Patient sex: M
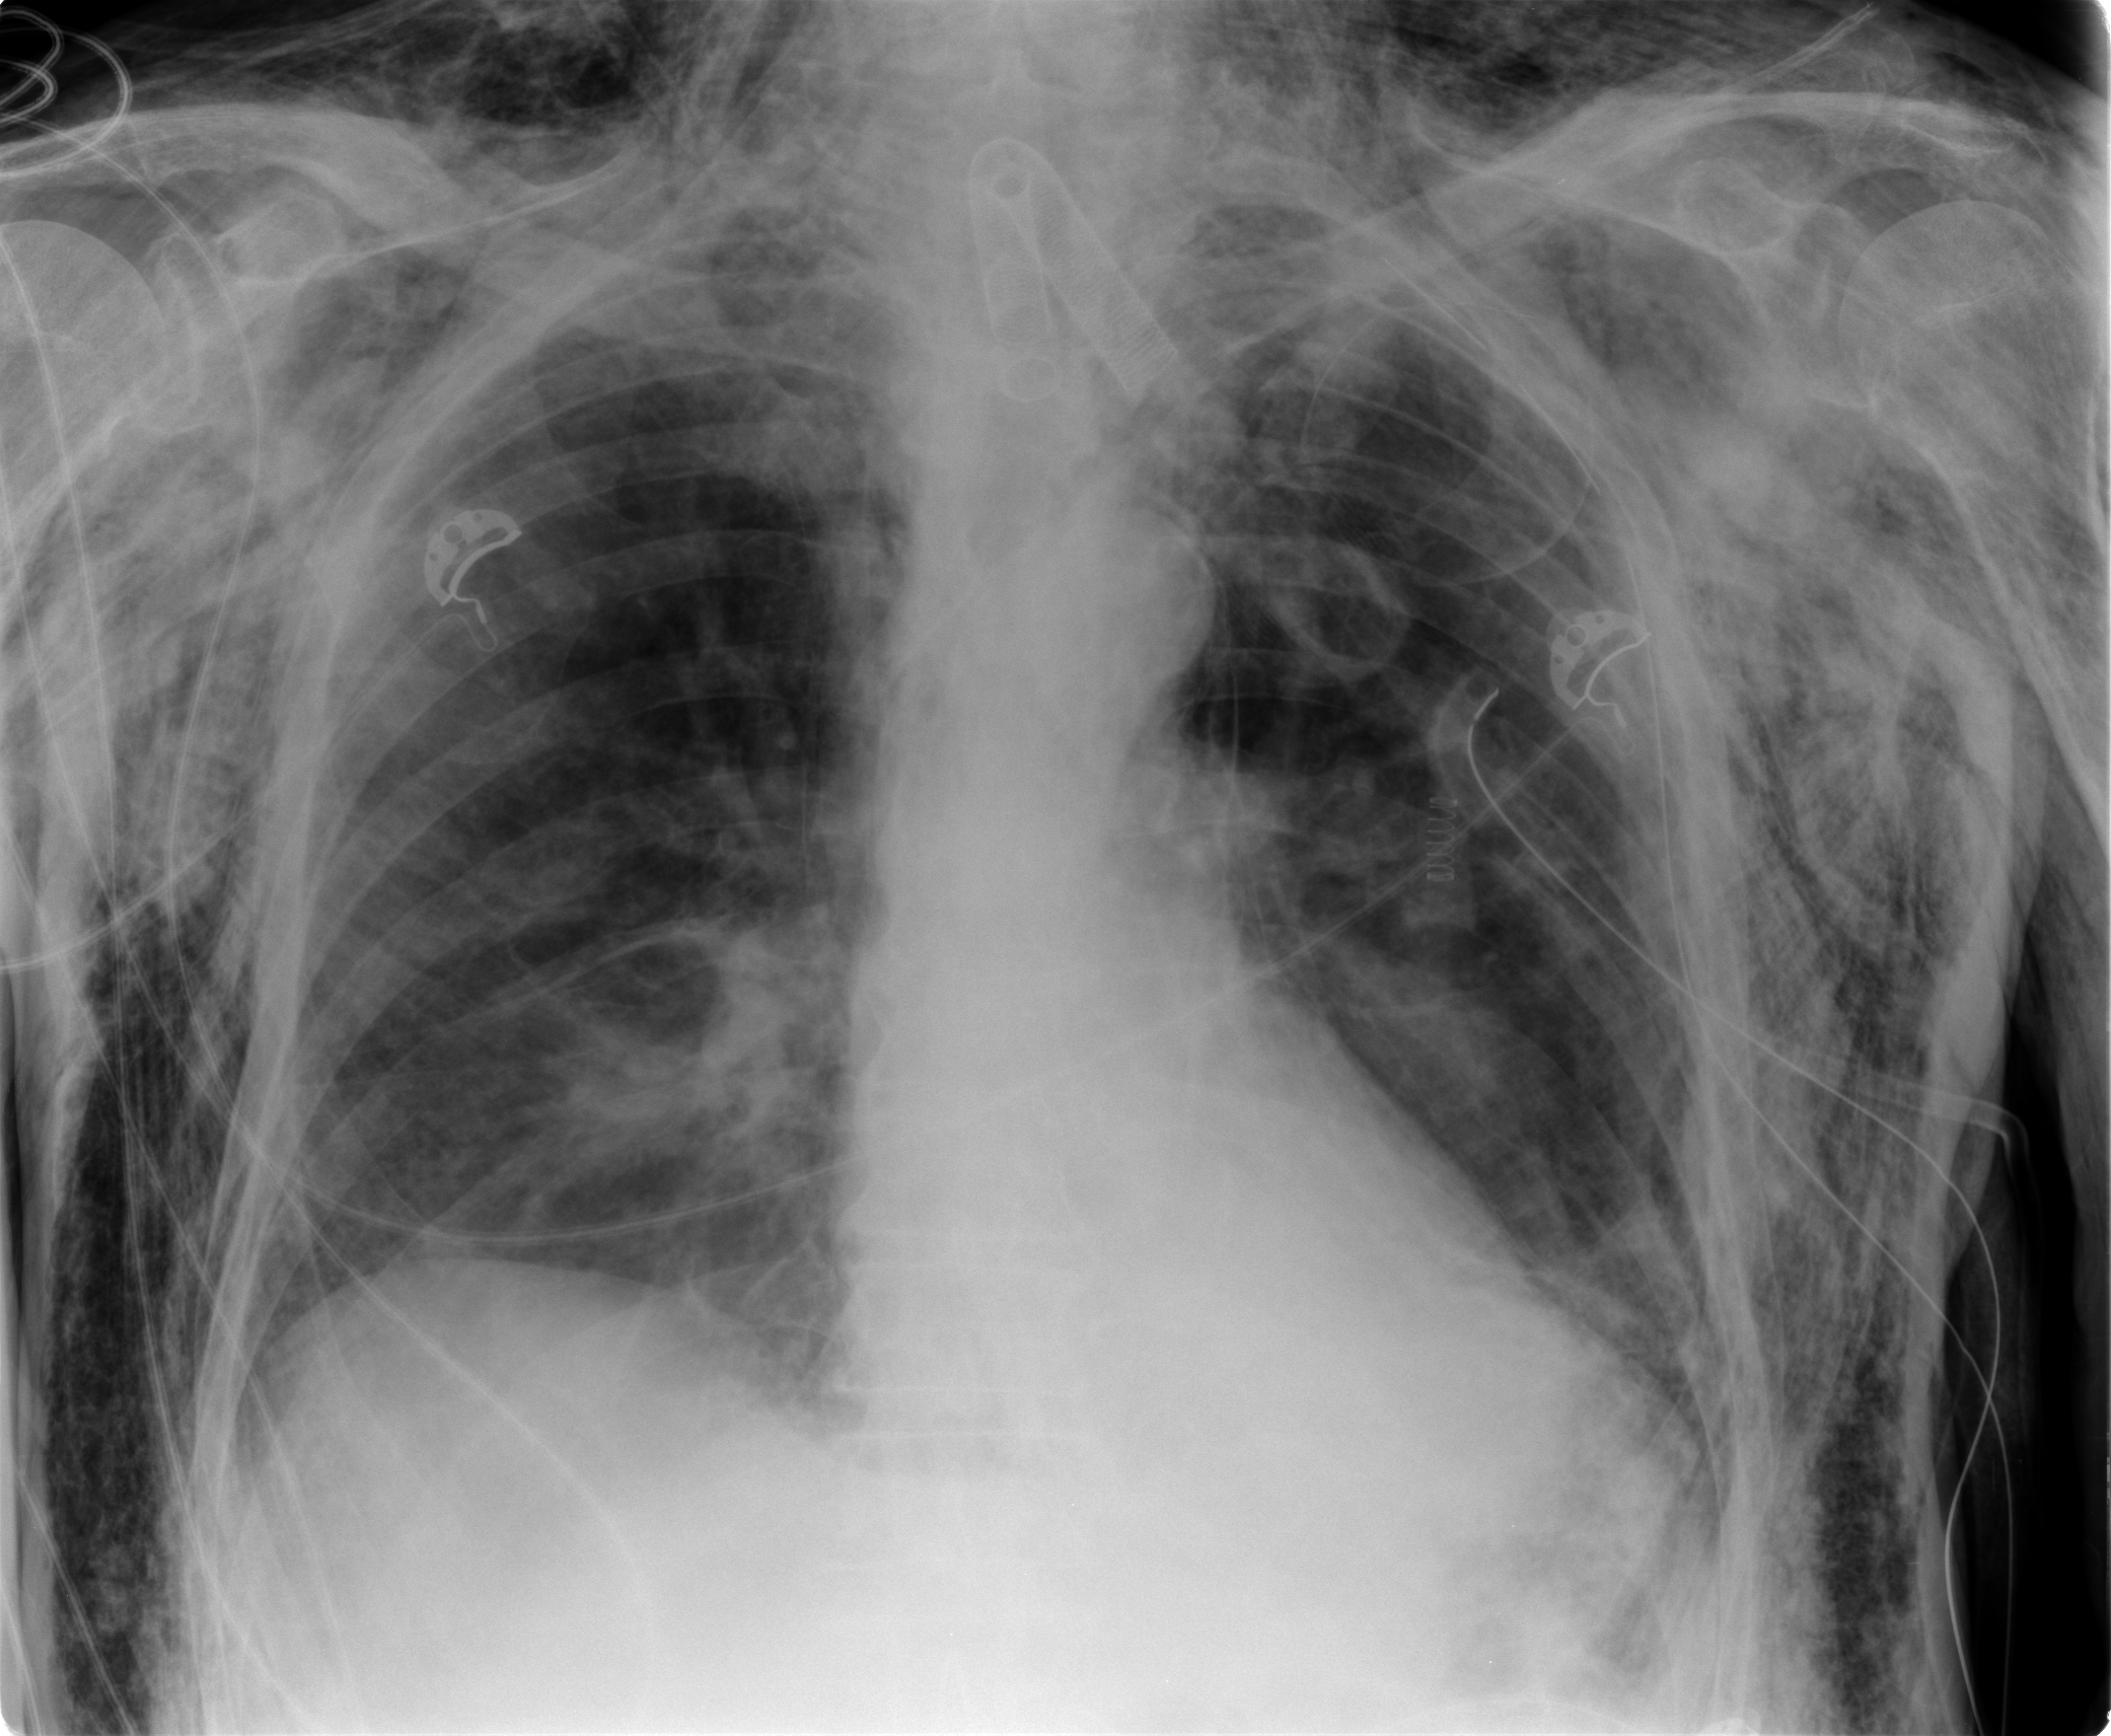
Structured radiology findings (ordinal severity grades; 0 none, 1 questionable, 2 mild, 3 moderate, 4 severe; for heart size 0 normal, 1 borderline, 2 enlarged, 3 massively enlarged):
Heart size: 0
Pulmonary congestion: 2
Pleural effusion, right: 0
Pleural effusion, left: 1
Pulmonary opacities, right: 0
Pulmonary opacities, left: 0
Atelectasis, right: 2
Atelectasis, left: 2